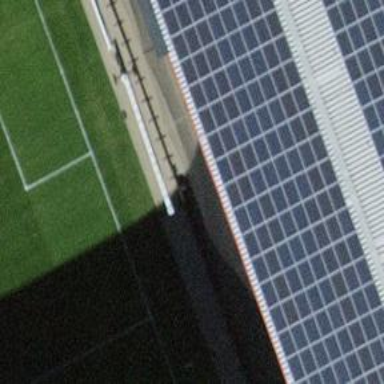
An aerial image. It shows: Solar power generator using photovoltaic panels.